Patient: sex M, age 64
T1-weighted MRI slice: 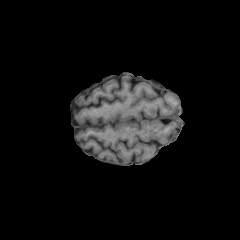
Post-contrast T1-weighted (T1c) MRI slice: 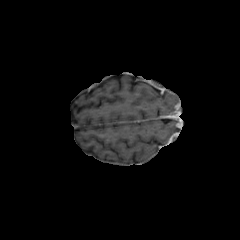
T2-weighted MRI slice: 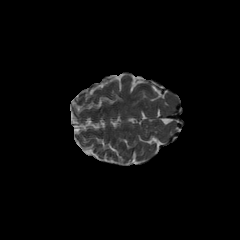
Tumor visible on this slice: no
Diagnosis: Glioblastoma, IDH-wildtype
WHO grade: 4